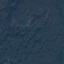
Land use / land cover: Forest